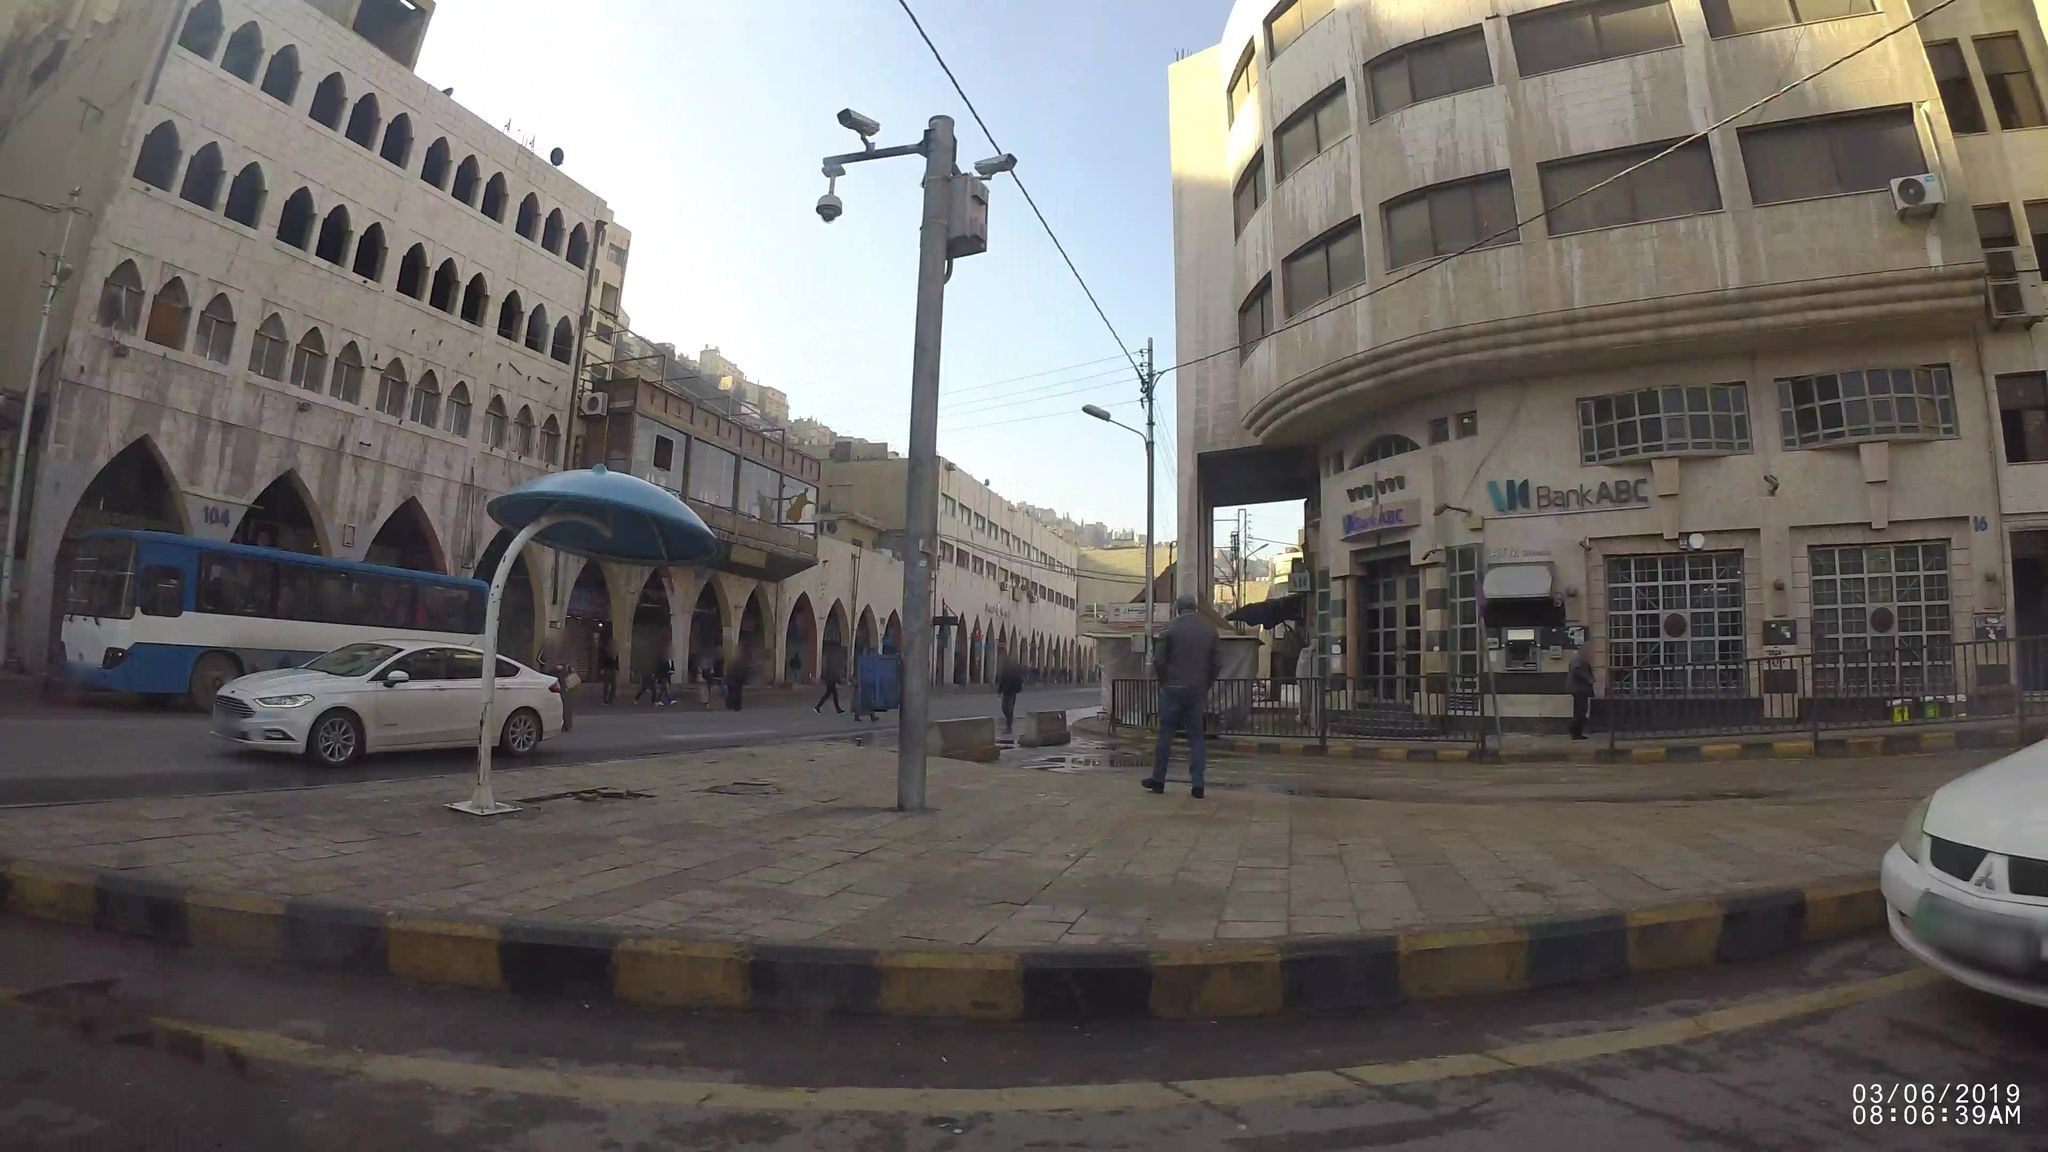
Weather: clear
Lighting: day
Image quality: good
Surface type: walking surface
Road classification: primary_link, secondary
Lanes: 2
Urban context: urban centre
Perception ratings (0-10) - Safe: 4.92, Lively: 8.75, Beautiful: 2.34, Boring: 3.01, Depressing: 6.93, Wealthy: 4.12